Question: I have the following data set in 'Sheet1' of an XLSX file 'data.xlsx':

I'm reading in the data use the <URL> via
'''
> df <- read.xlsx(
+ file = 'data.xlsx',
+ sheetName = 'Sheet1',
+ header = TRUE)
'''
Now I want to calculate the median of the entire set of values (1,...,9; across rows 1-3 and columns 4-6). However, I'm unable to coerce the data to be numeric.
'''
> median(as.numeric(df[,c(4:6)]))
Error in median(as.numeric(df[, c(4:6)])) :
(list) object cannot be coerced to type 'double'
'''
How can determine the median of this set?
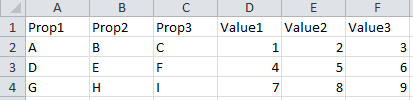
Answer: One approach is to untangle or 'unlist' the data frame before calculating the 'median':
'''
> df <- data.frame(
+ Prop1 = c('A','B','C'), Prop2 = c('D','E','F'), Prop3 = c('G','H','I'),
+ Value1 = c(1:3), Value2 = c(4:6), Value3 = c(7:9))
> df
Prop1 Prop2 Prop3 Value1 Value2 Value3
1 A D G 1 4 7
2 B E H 2 5 8
3 C F I 3 6 9
> df.median <- median(unlist(df[,c(4:6)]))
> df.median
[1] 5
'''